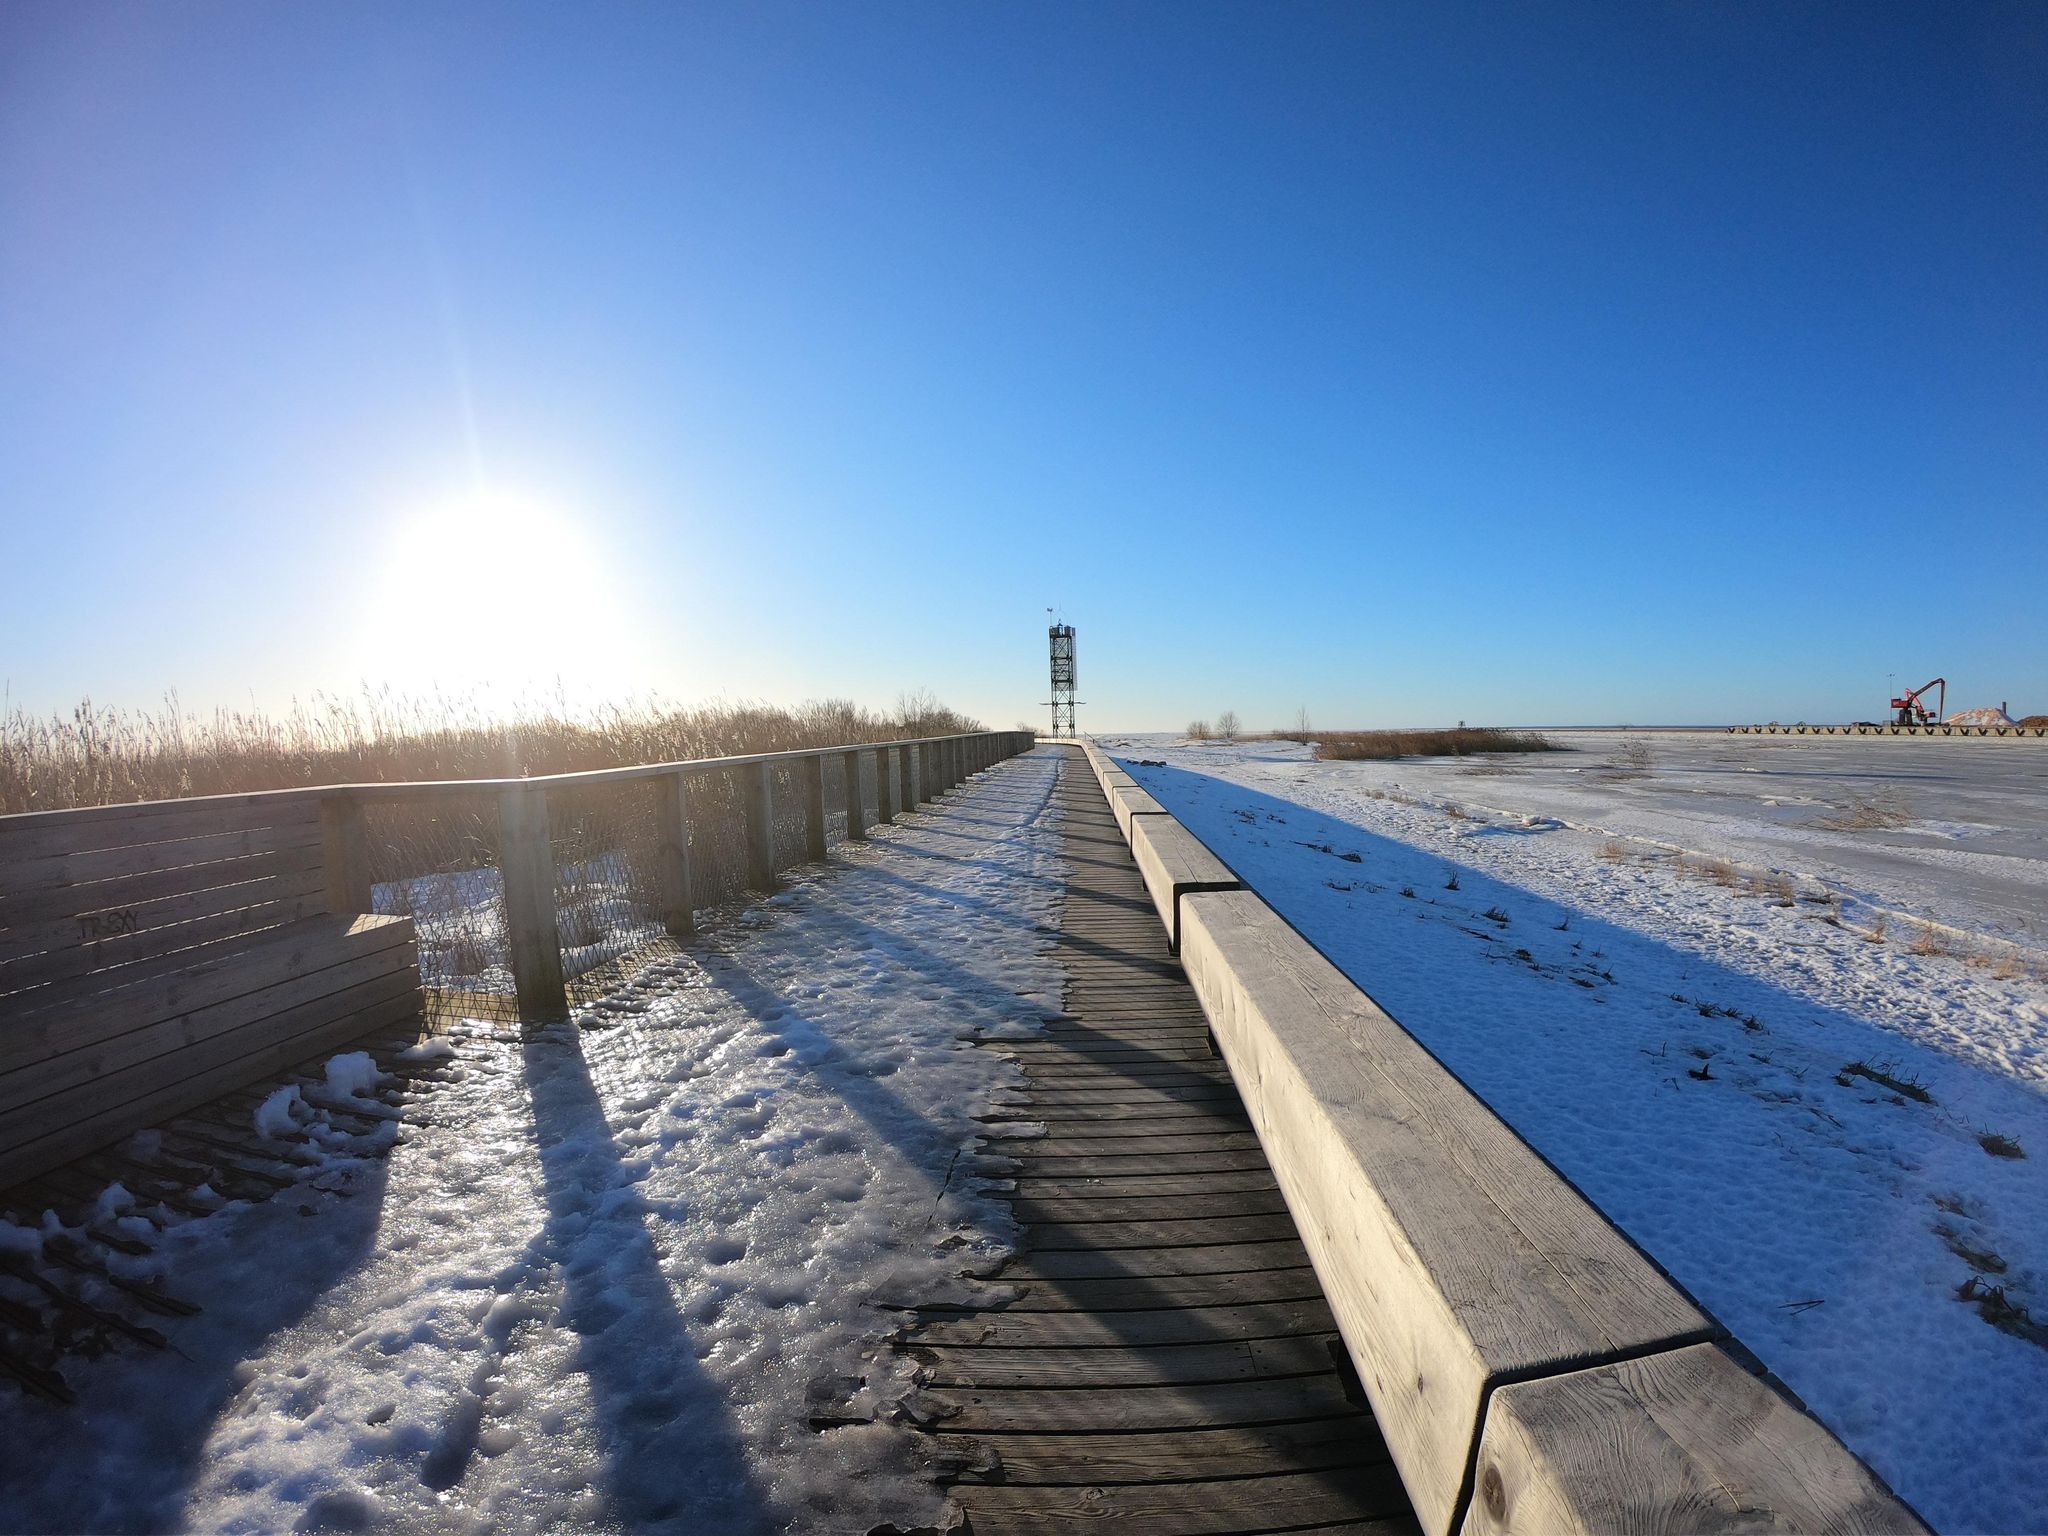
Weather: snowy
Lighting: day
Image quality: good
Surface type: walking surface
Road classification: cycleway, footway, path
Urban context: suburban or peri-urban
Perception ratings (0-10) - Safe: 3.46, Lively: 0.7, Beautiful: 7.23, Boring: 6.83, Depressing: 4, Wealthy: 2.86